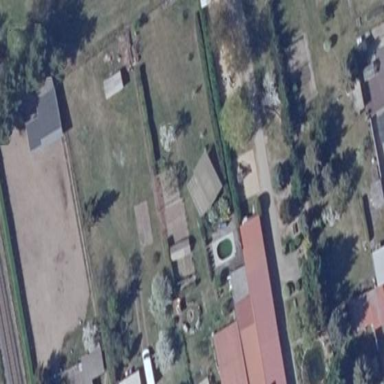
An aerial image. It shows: Kindergarten.